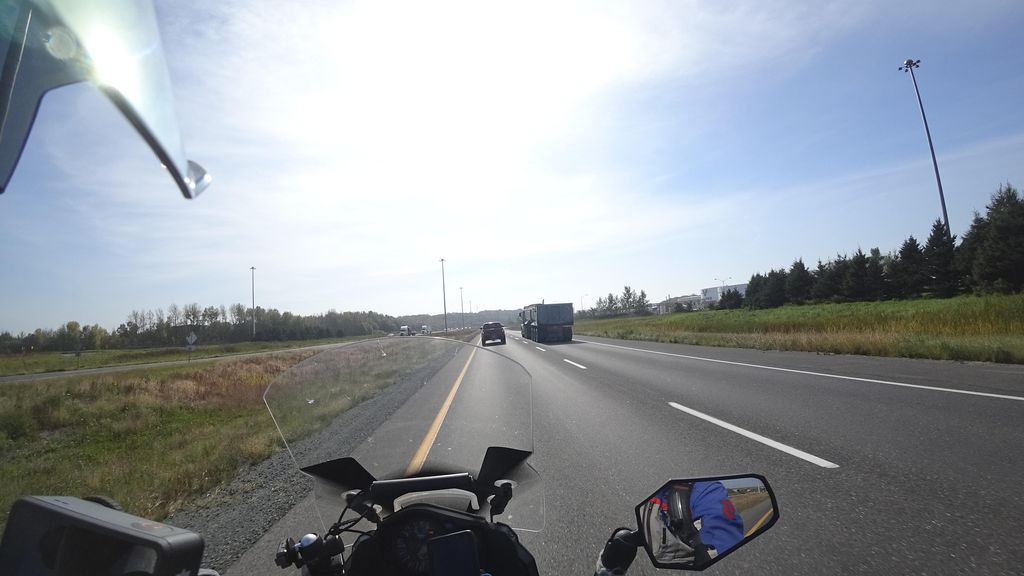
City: quebec_city